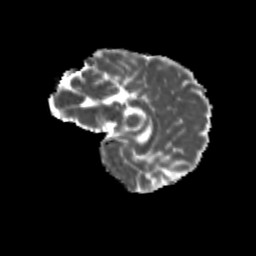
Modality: MD
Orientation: sagittal
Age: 11
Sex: female
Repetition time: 9.5 s
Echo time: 0.089 s